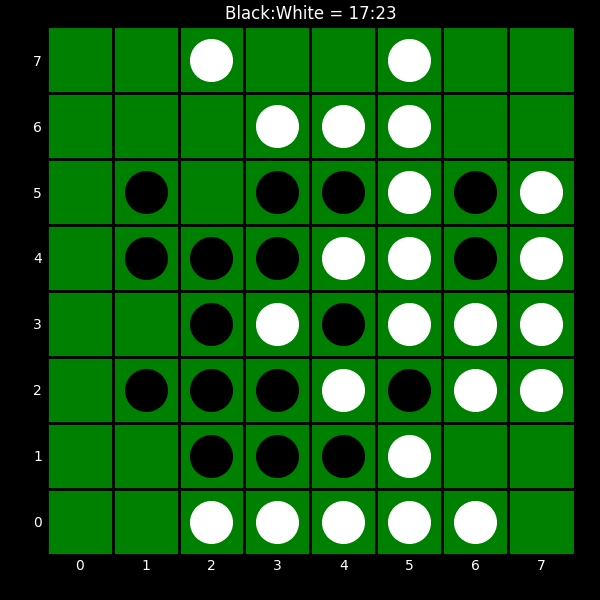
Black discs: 17
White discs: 23